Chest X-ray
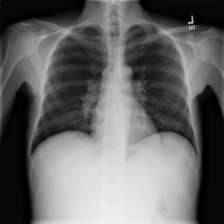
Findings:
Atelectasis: negative
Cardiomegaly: negative
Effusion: negative
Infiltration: negative
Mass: negative
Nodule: negative
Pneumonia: negative
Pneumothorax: negative
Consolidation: negative
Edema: negative
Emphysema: negative
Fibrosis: negative
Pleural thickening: negative
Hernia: negative